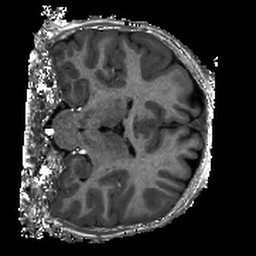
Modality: T1w
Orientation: coronal
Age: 7
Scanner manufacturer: siemens
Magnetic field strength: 3 T
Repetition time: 2.4 s
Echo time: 0.00224 s